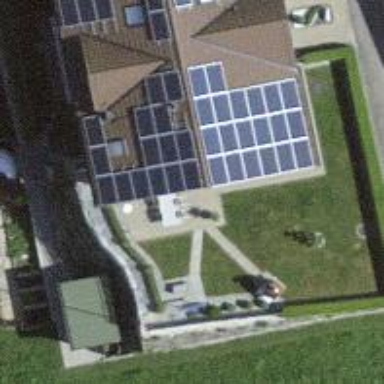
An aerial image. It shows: Solar power generator utilizing photovoltaic technology with solar photovoltaic panels.